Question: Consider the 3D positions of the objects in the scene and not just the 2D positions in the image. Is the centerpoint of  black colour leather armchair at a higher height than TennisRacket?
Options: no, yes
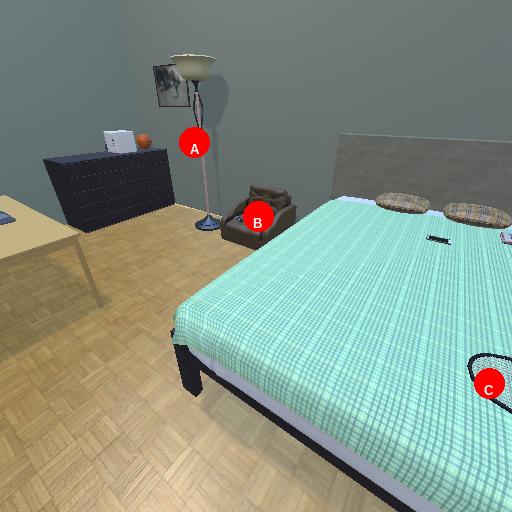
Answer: no